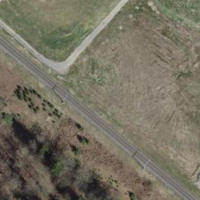
EUNIS habitat code: 56
Species observed at this site:
Angelica sylvestris